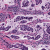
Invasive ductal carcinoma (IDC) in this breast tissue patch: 0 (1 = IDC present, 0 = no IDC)